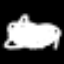
Label: squiggle